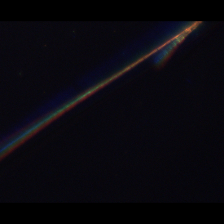
Taxon: Psuedo-nitzschia
Group: Diatoms